Interaction volume radius: 5 \u00c5
Interaction volume height: 10 \u00c5
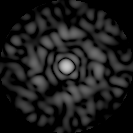
Disorder parameter: 0.8432